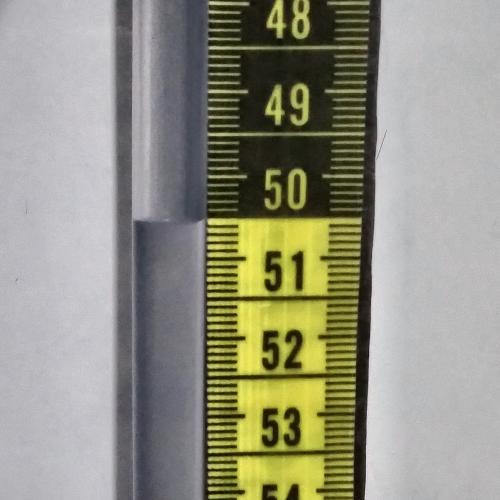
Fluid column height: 50.5 cm